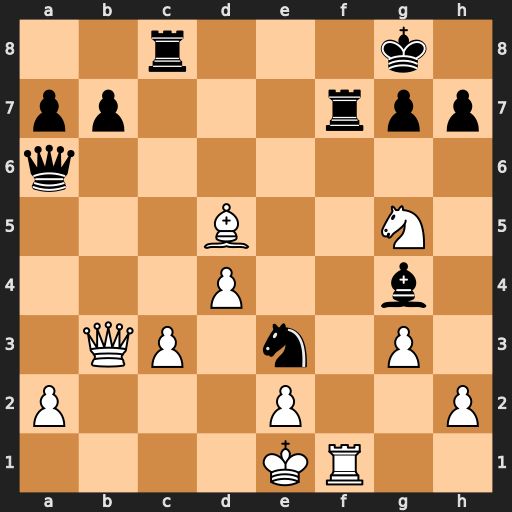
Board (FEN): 2r3k1/pp3rpp/q7/3B2N1/3P2b1/1QP1n1P1/P3P2P/4KR2
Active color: w
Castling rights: -
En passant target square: -
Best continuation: Bxf7+ Kh8 Rf2